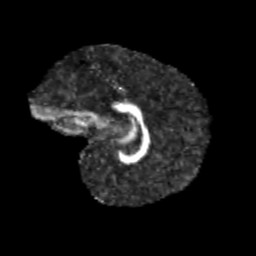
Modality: FA
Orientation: sagittal
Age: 10
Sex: male
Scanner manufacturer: siemens
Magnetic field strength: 3 T
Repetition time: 3.8 s
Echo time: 0.07 s